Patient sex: M
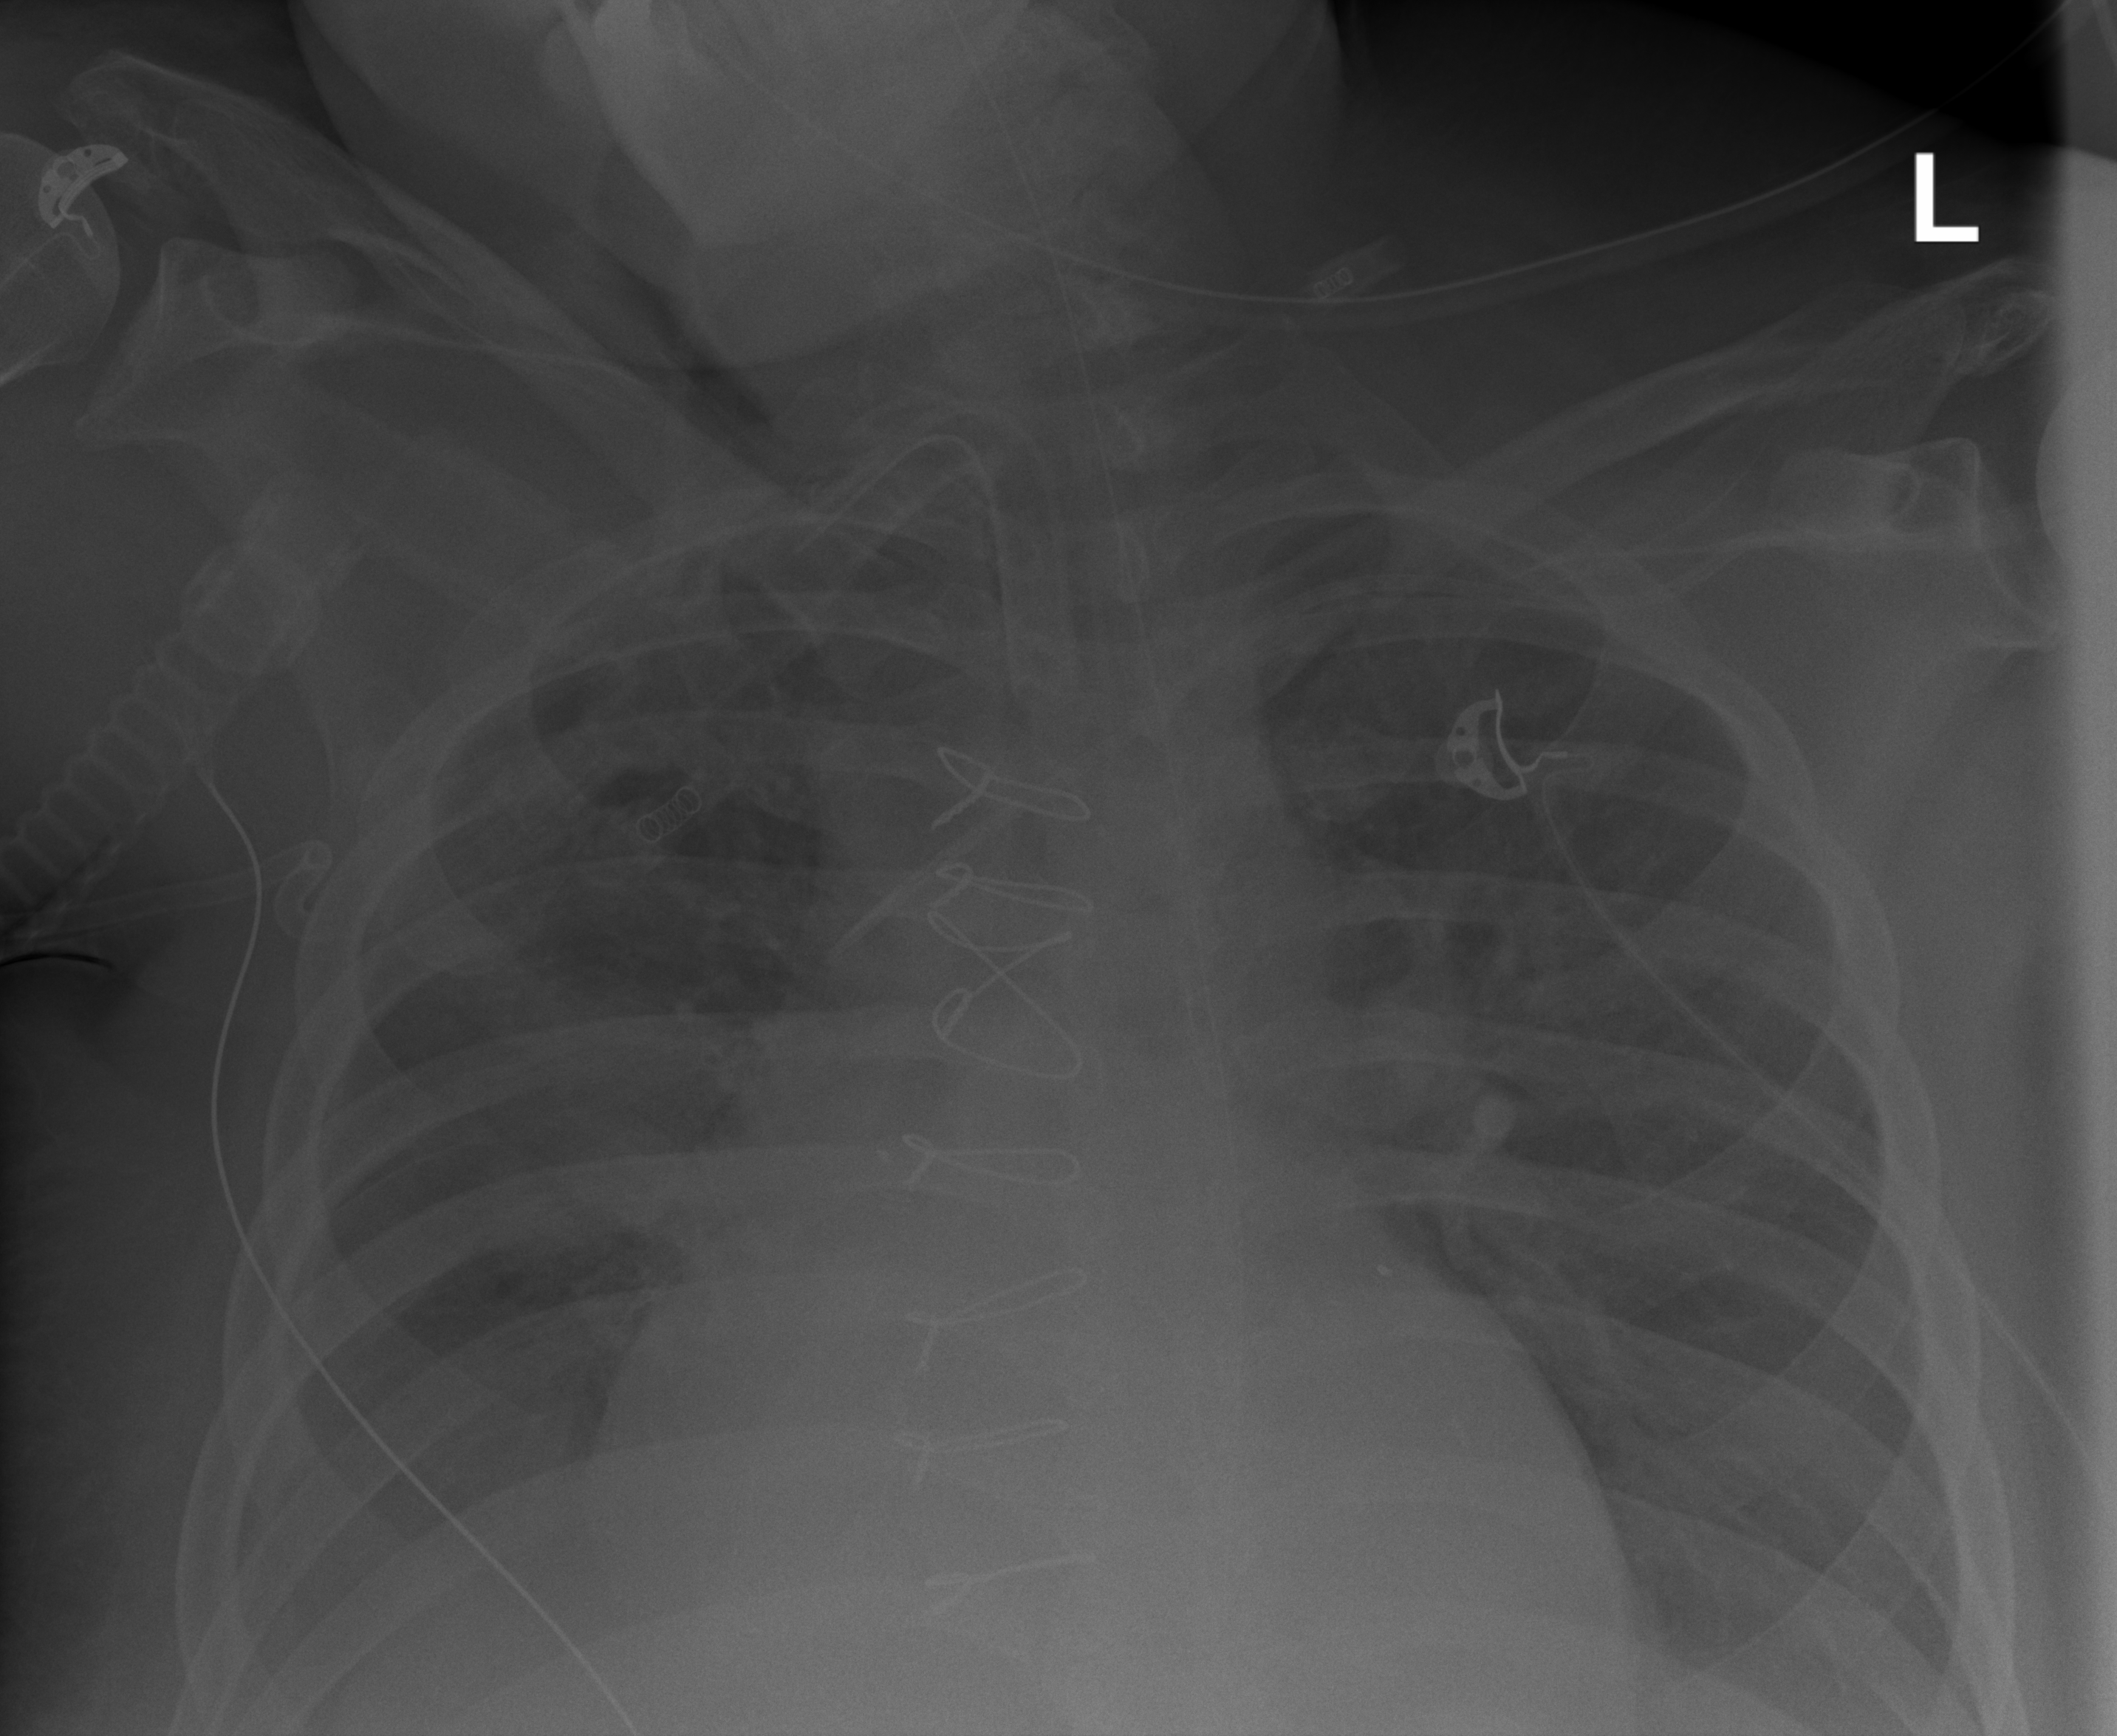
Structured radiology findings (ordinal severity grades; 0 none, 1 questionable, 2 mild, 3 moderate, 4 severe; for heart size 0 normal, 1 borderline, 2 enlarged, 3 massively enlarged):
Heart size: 2
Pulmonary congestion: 0
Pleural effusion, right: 3
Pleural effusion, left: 2
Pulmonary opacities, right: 2
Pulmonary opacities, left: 0
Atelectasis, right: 3
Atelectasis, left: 0